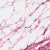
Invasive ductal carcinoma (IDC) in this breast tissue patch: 0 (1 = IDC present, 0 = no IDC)